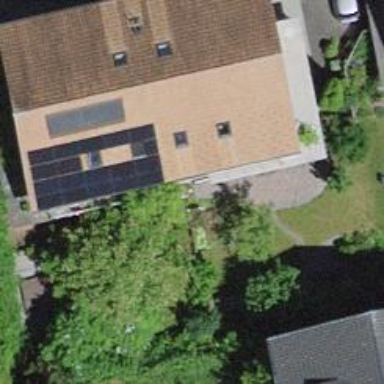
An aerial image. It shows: Gabled roof on residential building.